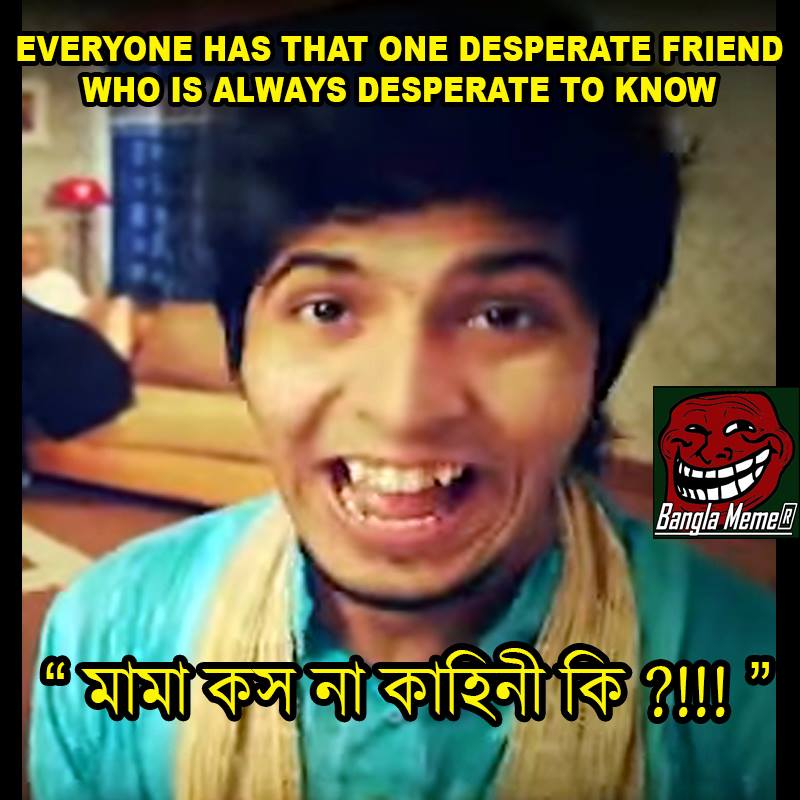
Caption: EVERYONE HAS THAT ONE DESPERATE FRIEND WHO IS ALWAYS DESPERATE TO KNOW    "মামা কস না কাহিনী কি ? !!!"
Label: non-hate